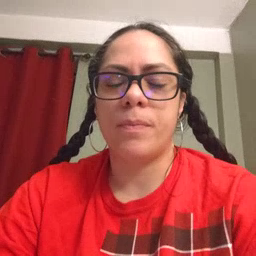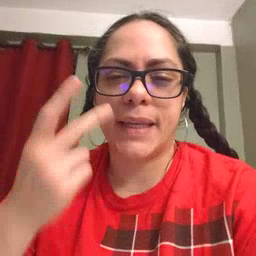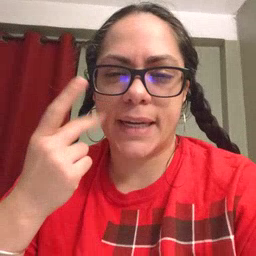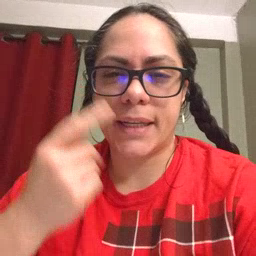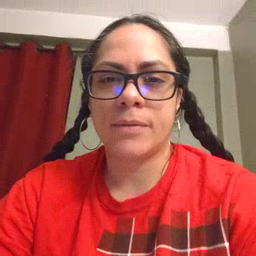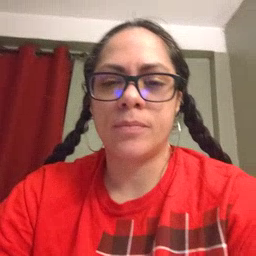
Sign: kitty